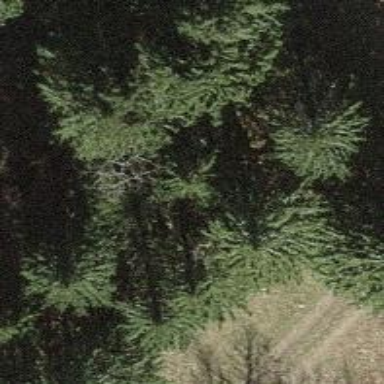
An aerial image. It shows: Beautiful tree in nature.